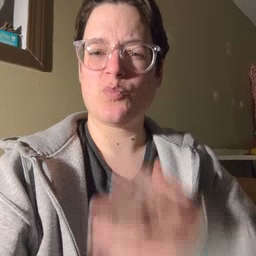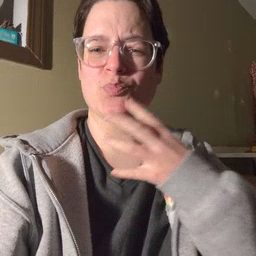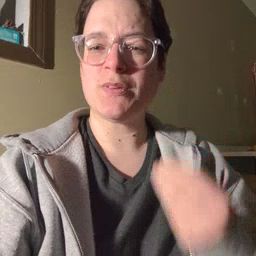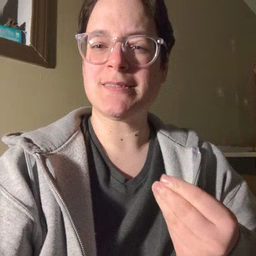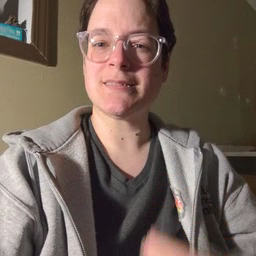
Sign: wet